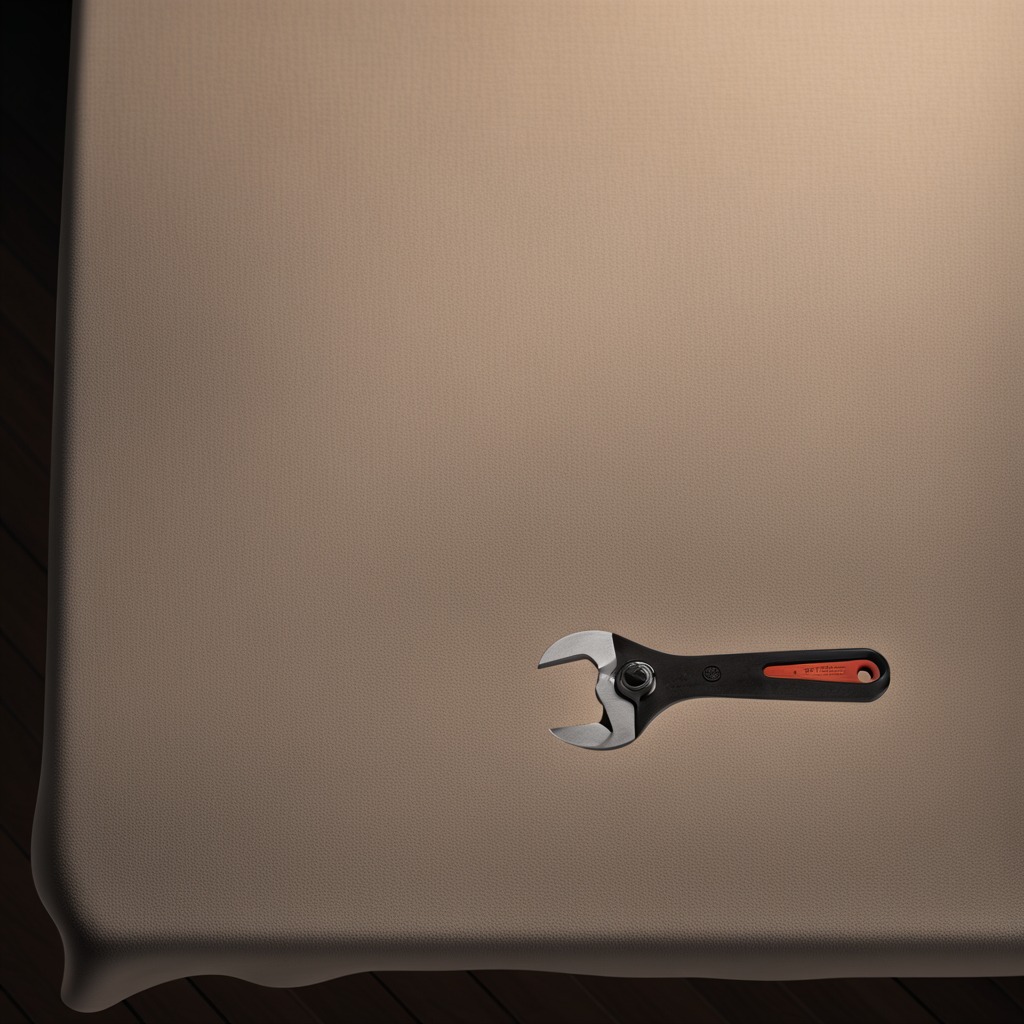
An wrench lying on a wooden table inside a workshop at night dim ambient light soft shadows worn but beneath the cloth